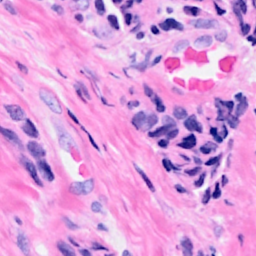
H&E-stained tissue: Breast